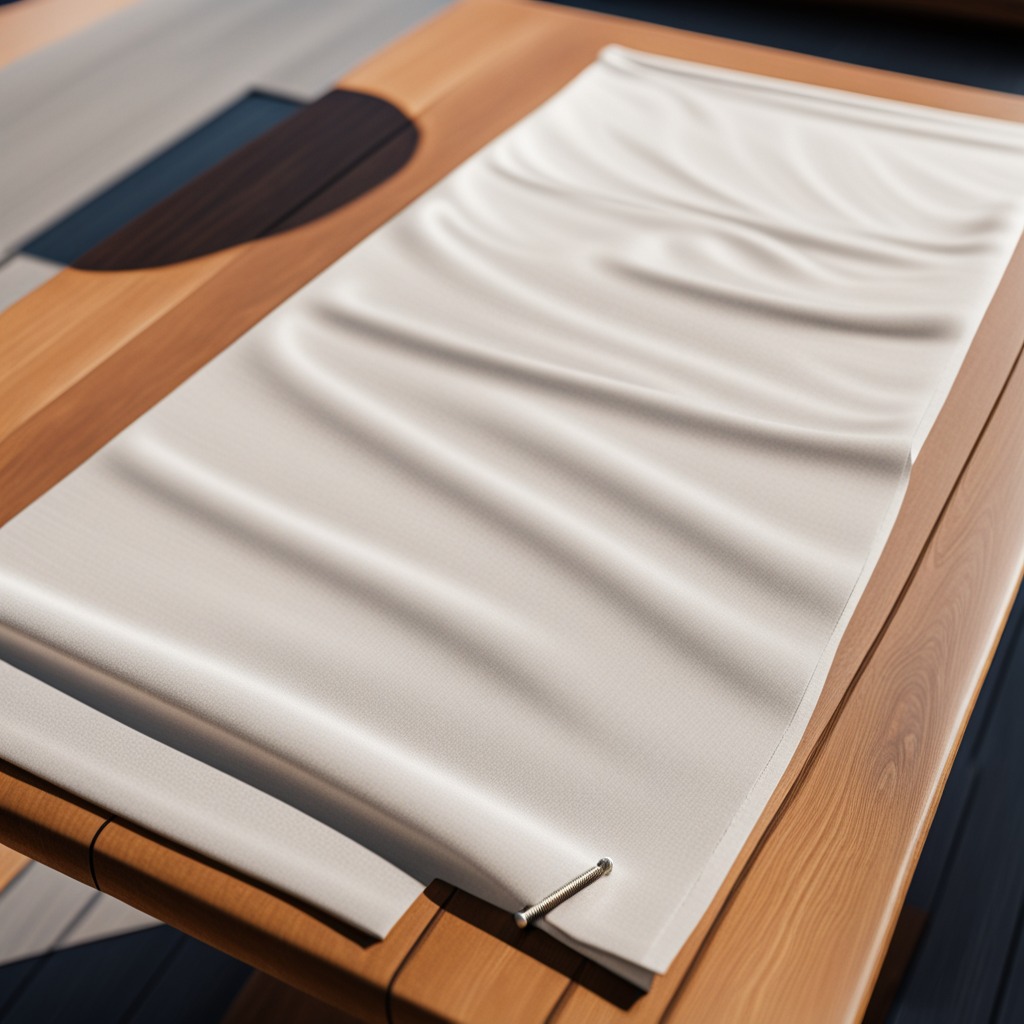
A metal screw lying on the wooden table in an outdoor workshop during daytime bright natural light soft shadows worn but beneath the cloth.